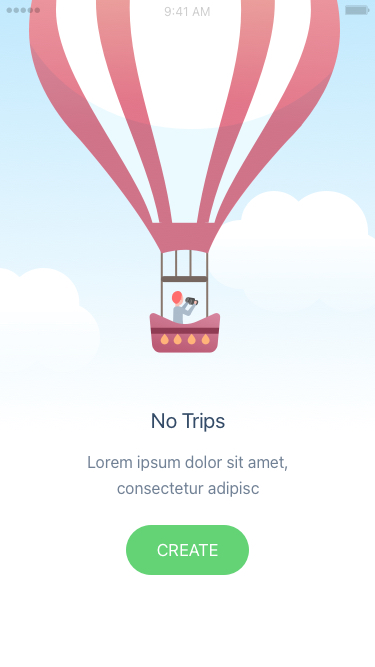
Text in this UI design:
Lorem ipsum dolor sit amet, consectetur adipisc
No Trips
Create